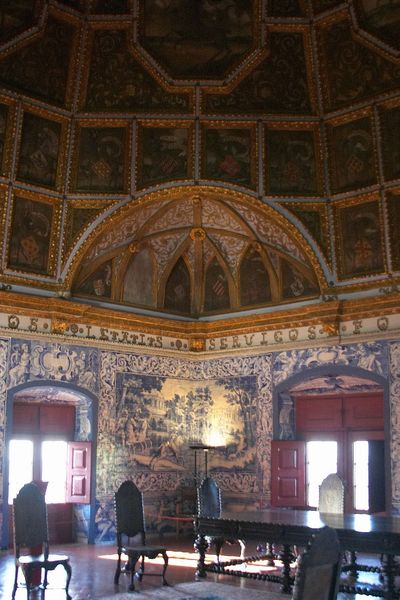
Titel: Königspalast, Paco (Palácio) Real, in Sintra
Standort: Sintra, Königspalast (EU - P - Estremadura)
Schlagwörter: gemälde, schatten, fenster, holz, lampe, licht, raum, schmuck, stuhl, stühle, tisch, tür, zimmer, dach, malerei, ornament, wand, architektur, barock, diener, bild, innenraum, kirche, boden, gold, sessel, decke, innen, rokkoko, fensterläden, pferd, schrift, bilder, zimmerecke, türen, parkett, läden, saal, kuppel, wandmalerei, bögen, porträts, fliesen, wappen, fresken, studierzimmer, wnad, quadrat, vertäfelung, staat, nischen, kasettendecke, halbkuppel, kuppeö, trompe, quardat, staatsdiener, raum+